Interaction volume radius: 5 \u00c5
Interaction volume height: 45 \u00c5
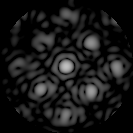
Disorder parameter: 0.2754